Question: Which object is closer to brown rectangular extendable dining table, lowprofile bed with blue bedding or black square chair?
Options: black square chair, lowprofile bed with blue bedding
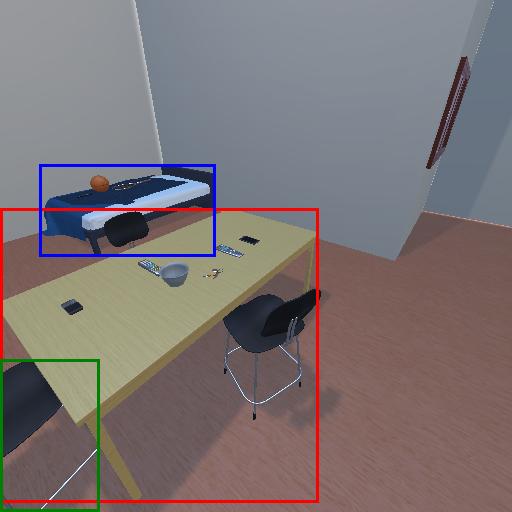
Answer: black square chair